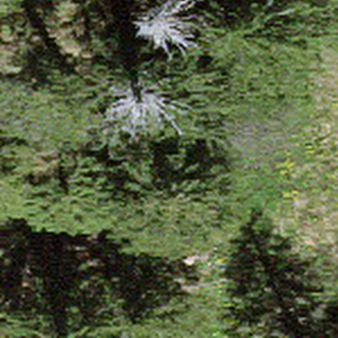
Label: other